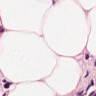
Metastatic tissue present: no